Question: I'm trying to make a scrollbar stay down with this function (Tampermonkey, on the website: '<URL>:
'''
setInterval(function() {
document.getElementsByClassName('ql-editor').scrollTop = document.getElementsByClassName('ql-editor').scrollHeight;
}, 500);
'''
It worked before on another website.
I've fixed the height of the text box, so this scrollbar appears when there is enough of text:
'''
div.notepad {
height : 771px;
}
'''

I've tried doing this:
'''
setInterval(function() {
document.getElementById("speech").scrollTop = document.getElementById("speech").scrollHeight;
}, 500);
'''
and this (to make it read only, but it also doesn't work):
'''
document.getElementById("speech").readOnly = true;
document.getElementsByClassName("ql-editor").readOnly = true;
'''
I'm simply trying to keep the scrollbar always down. And I tried all possible ids and classnames. It worked very well on another website (the textbox was such: '<textarea class="-metrika-nokeys" name="docel" id="docel" style="width: 100%;" cols="80" rows="20" spellcheck="true"></textarea>'). But nothing has any effect on the text box on this website.
Thank you for any help in advance!
P.S. The problem is universal. This code (and when it's ".ql-editor" instead of '#speech') also doesn't work:
'''
var input = document.querySelector('#speech');
var textarea = document.querySelector('#speech');
var reset = function(e) {
var context = this;
setTimeout(function() {
var len = context.value.length;
context.setSelectionRange(len, len);
}, 100);
};
input.addEventListener('copy', reset, false);
textarea.addEventListener('copy', reset, false);
'''
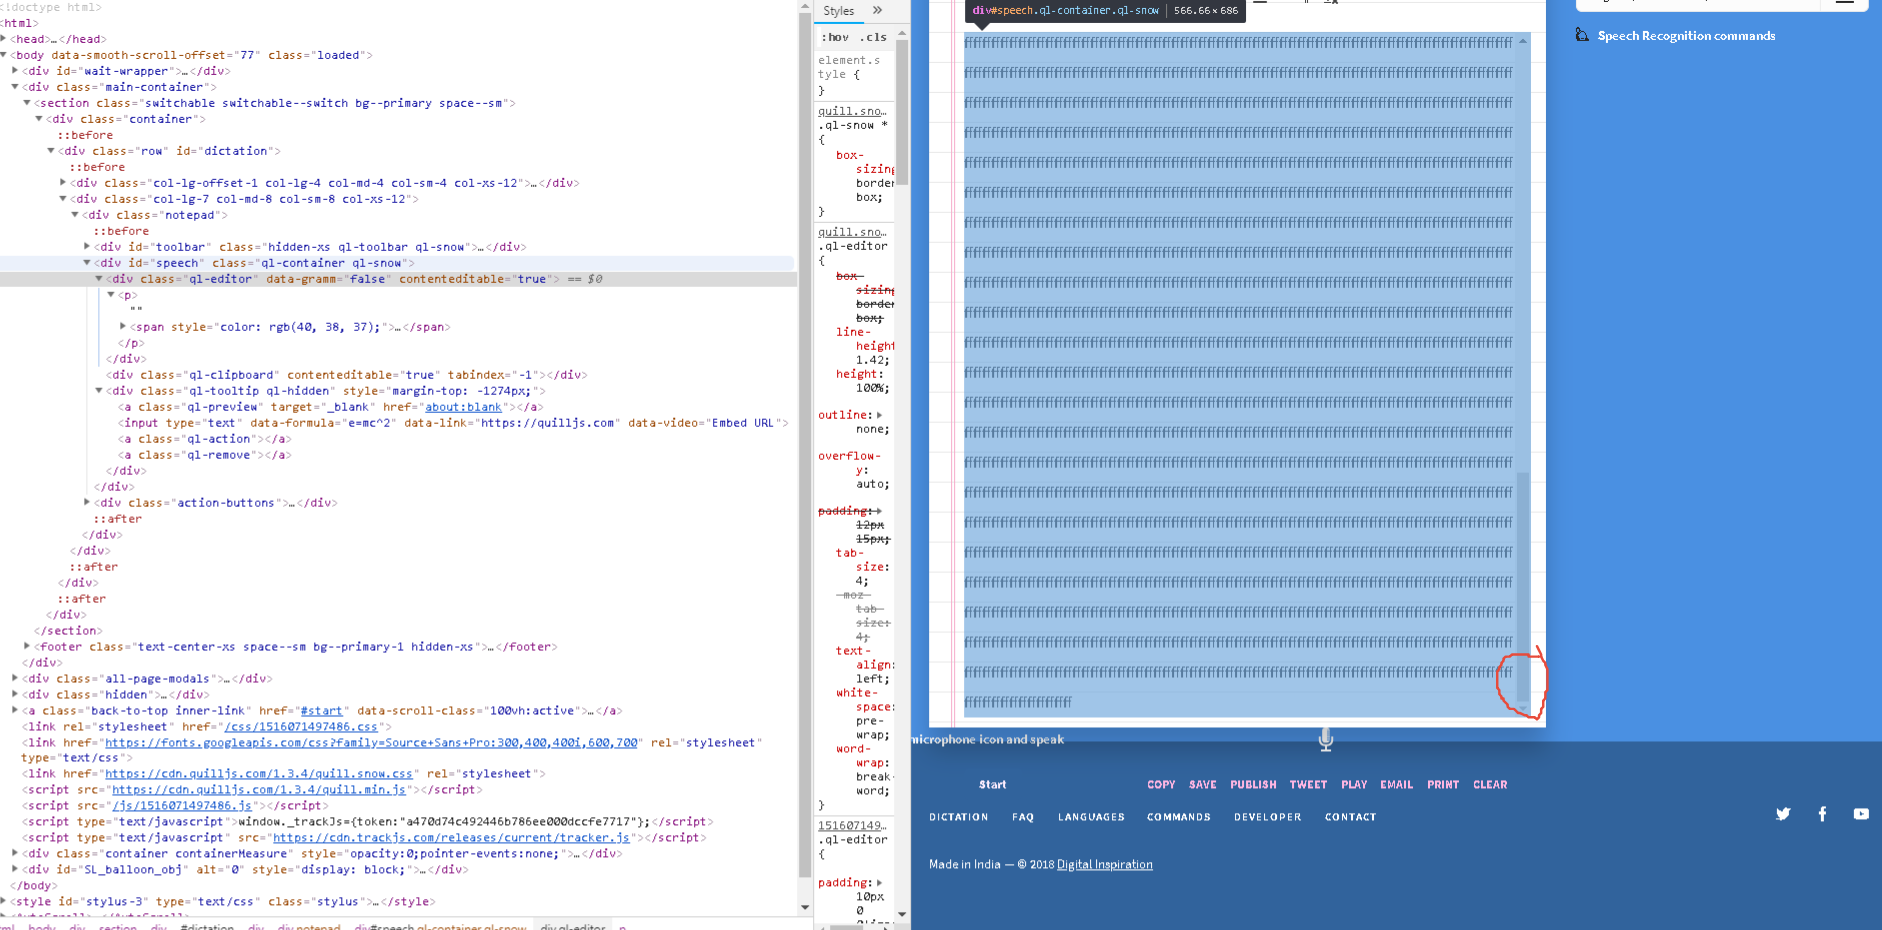
Answer: I was able to solve it (probably not the best solution) by creating a textarea, copying text there from the div, and applying all those functions to that textarea.
Here is the code:
Creating a textarea:
'''
var div = document.getElementById("speech");
var input = document.createElement("textarea");
input.setAttribute("id", "normaltext");
input.name = "post";
input.cols = "80";
input.rows = "2";
div.appendChild(input); //appendChild
'''
Copying everything from the div to the textarea:
'''
setInterval(function copyText() {
$("#normaltext").val($(".ql-editor").text());
}, 100);
'''
Applying functions:
'''
var input1 = document.querySelector('#normaltext');
var textarea1 = document.querySelector('#normaltext');
var reset = function(e) {
var context = this;
setTimeout(function() {
var len = context.value.length;
context.setSelectionRange(len, len);
}, 100);
};
input1.addEventListener('copy', reset, false);
textarea1.addEventListener('copy', reset, false);
setInterval(function() {
document.getElementById("normaltext").scrollTop = document.getElementById("normaltext").scrollHeight;
}, 500);
'''
That works for me, but maybe someone will come up with a better solution.